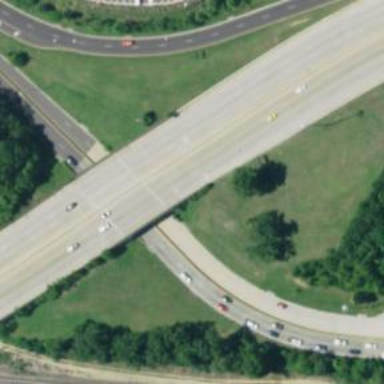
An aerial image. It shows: Motorway bridge that is part of the Other Freeway and Expressway system.